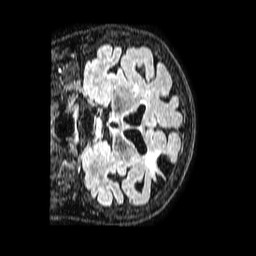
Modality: FLAIR
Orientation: coronal
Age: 60
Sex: female
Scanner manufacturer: philips
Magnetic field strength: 1.5 T
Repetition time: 4.8 s
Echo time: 0.3 s